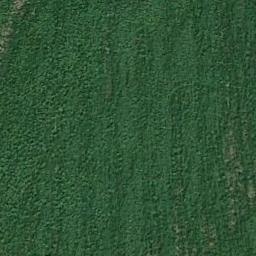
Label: meadow